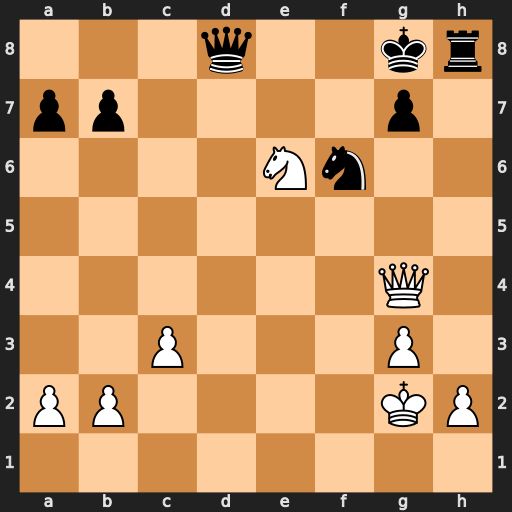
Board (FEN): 3q2kr/pp4p1/4Nn2/8/6Q1/2P3P1/PP4KP/8
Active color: w
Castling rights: -
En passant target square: -
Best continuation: Qxg7#